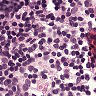
Metastatic tissue present: no